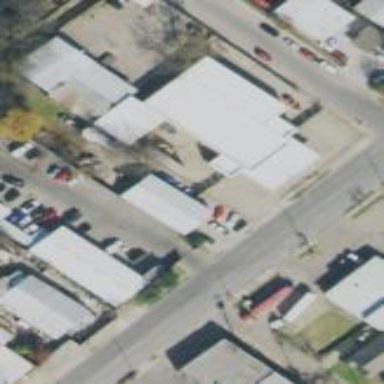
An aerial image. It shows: Commercial building.